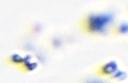
Label: Phaeocystis